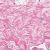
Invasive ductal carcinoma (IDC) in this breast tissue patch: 0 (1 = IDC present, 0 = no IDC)